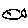
Label: fish